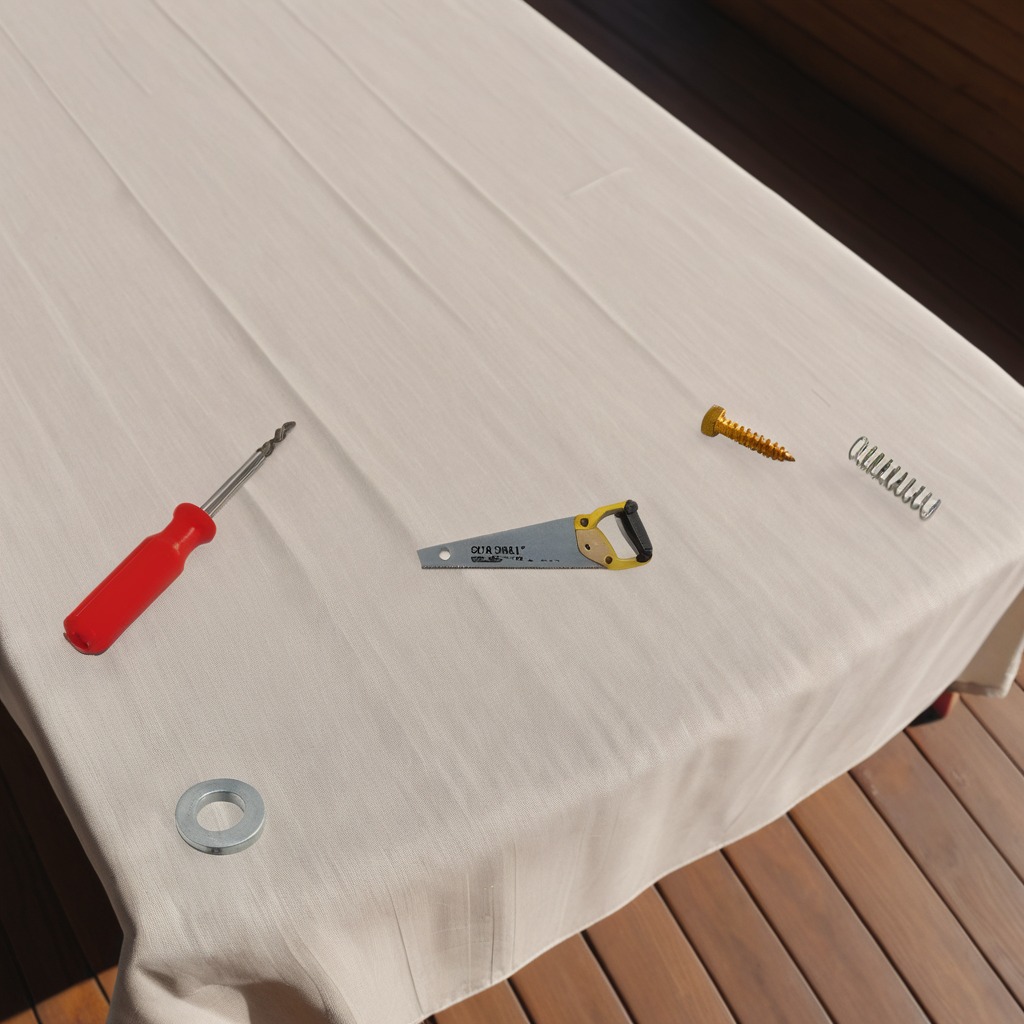
A flat metal washer, a metal machine screw, a coiled metal spring, a handheld metal saw, and a screwdriver are lying on a wooden table in an outdoor workshop during daytime bright natural light soft shadows worn but beneath the cloth.